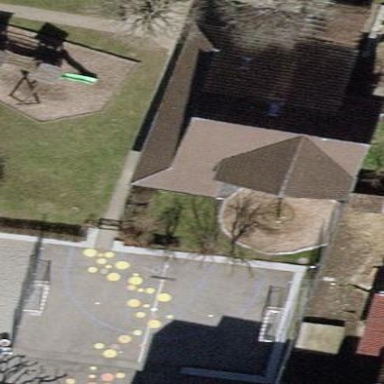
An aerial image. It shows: Kindergarten building.